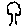
Label: tree